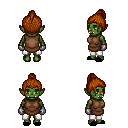
a pixel art fantasy rpg character, female body template, orc, green skin, brown tunic, white pants, brunette short topknot hairstyle, metal gloves, black slippers, four views (front, back, left, right), 2x2 character sprite sheet, small pixel art, hard edges, no anti-aliasing